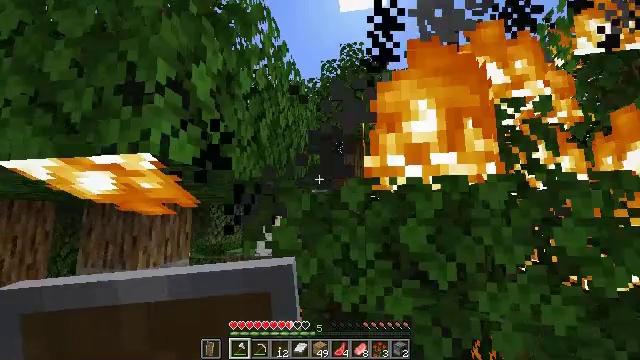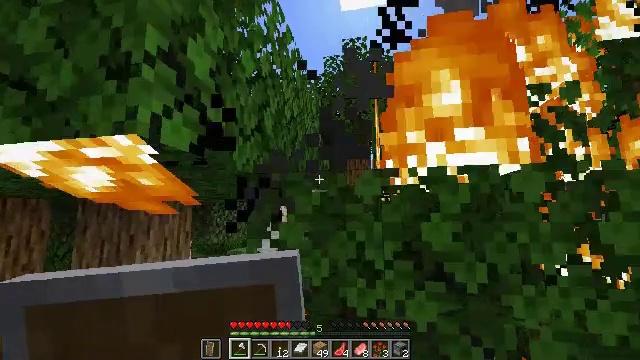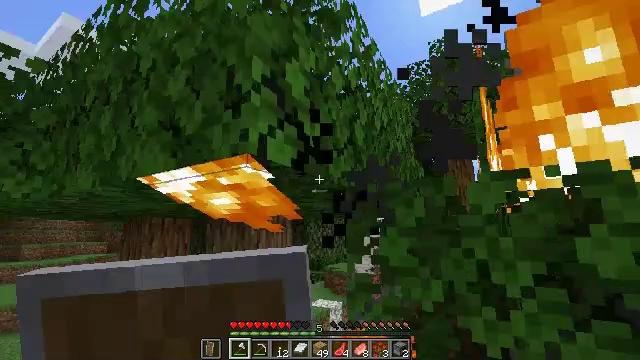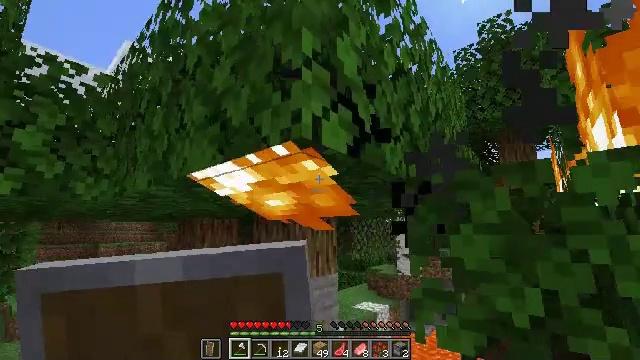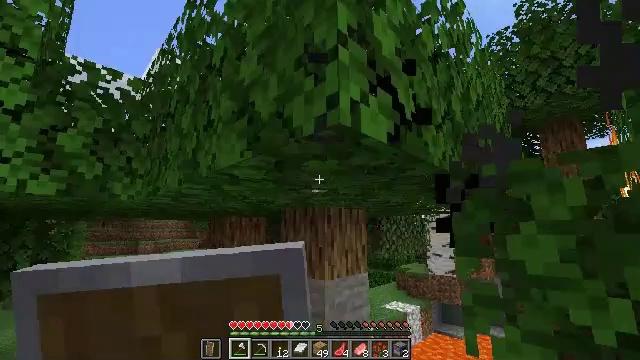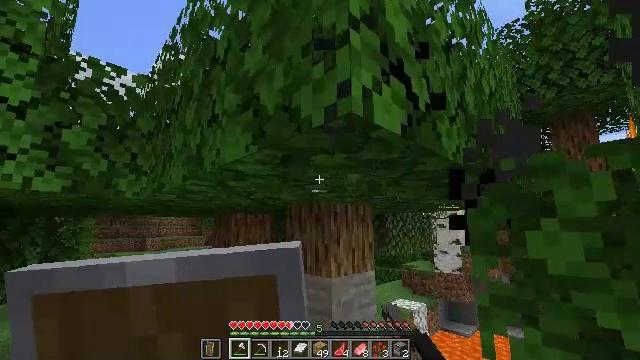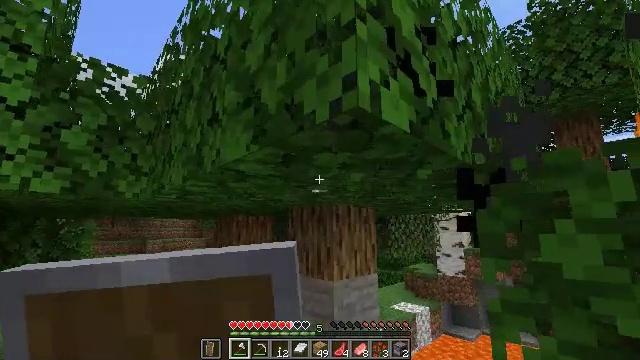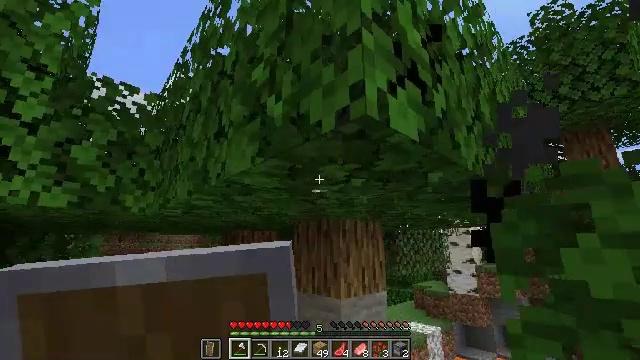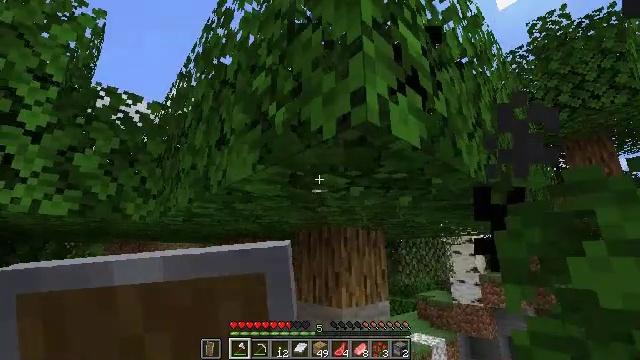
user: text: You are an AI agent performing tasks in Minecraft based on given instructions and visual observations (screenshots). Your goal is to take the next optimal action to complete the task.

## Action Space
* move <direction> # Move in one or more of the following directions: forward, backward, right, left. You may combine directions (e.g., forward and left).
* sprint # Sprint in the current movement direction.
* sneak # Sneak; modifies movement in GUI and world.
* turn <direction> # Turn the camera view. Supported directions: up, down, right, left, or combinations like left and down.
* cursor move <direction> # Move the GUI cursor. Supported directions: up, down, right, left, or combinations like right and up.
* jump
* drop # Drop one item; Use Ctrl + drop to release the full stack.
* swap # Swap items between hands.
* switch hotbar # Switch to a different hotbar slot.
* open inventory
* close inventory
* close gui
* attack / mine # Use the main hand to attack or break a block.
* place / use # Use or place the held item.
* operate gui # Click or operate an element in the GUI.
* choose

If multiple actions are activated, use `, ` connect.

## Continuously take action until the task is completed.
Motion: motion action
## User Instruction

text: Remove the fire source.
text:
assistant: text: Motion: move forward and move left, attack / mine
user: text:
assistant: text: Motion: move forward and move left, turn left and up, attack / mine
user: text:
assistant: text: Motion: move forward and move left, turn left
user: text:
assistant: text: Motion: turn left, attack / mine
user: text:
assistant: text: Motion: turn left, attack / mine
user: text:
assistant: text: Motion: attack / mine
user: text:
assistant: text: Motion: turn left and up, attack / mine
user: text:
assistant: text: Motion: turn up, attack / mine
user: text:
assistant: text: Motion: attack / mine